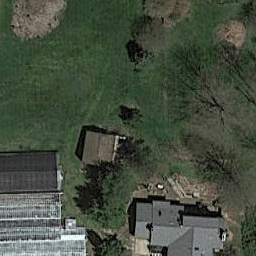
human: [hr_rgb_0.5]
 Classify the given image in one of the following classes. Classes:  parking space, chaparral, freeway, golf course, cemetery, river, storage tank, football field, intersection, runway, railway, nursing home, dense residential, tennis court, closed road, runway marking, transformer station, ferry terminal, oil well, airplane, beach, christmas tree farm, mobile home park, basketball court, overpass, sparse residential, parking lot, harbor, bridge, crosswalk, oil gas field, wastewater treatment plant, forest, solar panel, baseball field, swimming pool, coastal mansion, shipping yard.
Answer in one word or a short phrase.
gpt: sparse residential